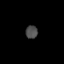
Tissue: prostate
Cell type: T cells
Senescence score: 0.2518
Nuclear area (px): 154
Mean DAPI intensity: 74.747